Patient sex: M
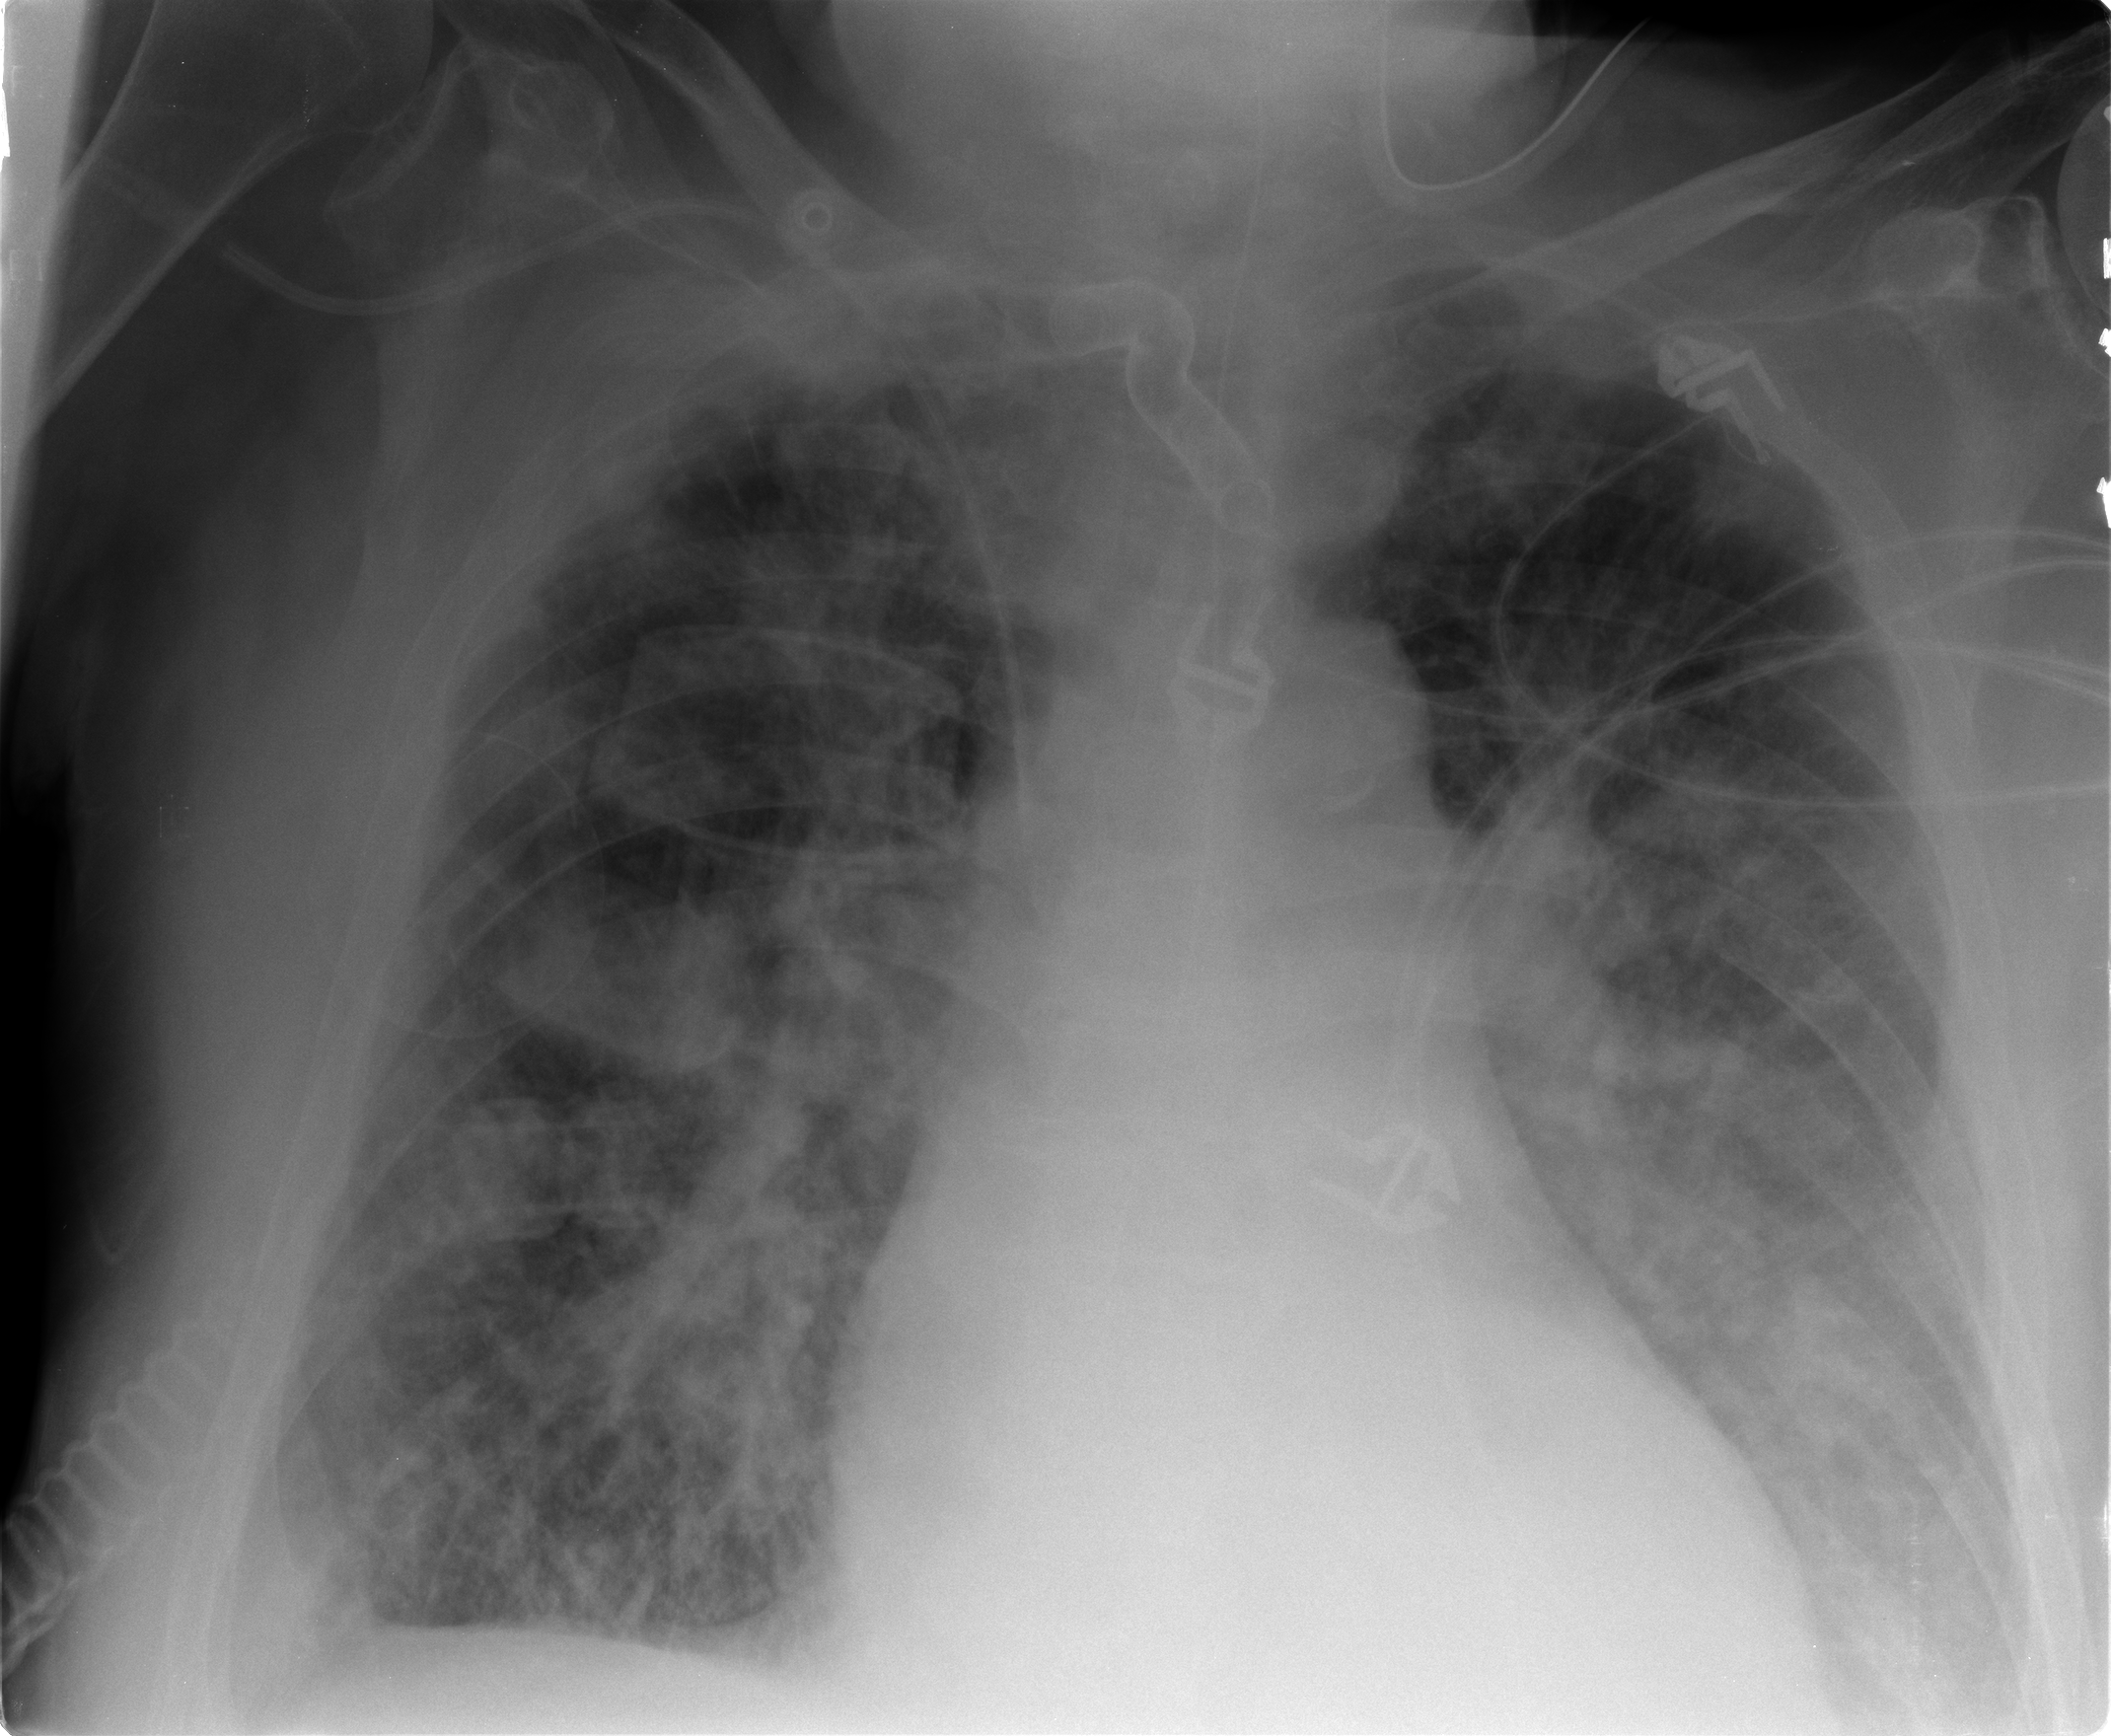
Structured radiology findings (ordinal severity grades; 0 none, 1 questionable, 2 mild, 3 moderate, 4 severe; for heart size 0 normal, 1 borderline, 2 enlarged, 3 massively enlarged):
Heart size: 2
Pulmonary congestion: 3
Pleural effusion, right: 1
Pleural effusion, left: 2
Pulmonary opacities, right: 4
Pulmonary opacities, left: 4
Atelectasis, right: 2
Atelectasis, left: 3